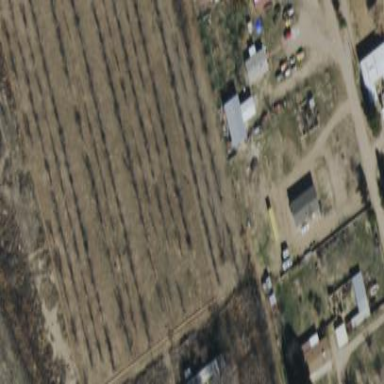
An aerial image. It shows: Orchard.